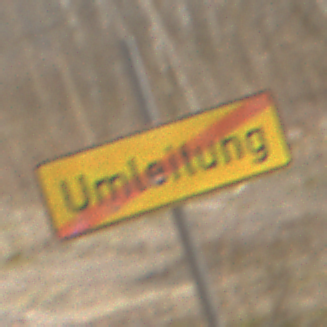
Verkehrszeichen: EndeDerUmleitungsankuendigung
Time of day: MorningAfternoon
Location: Outdoor (Nature)
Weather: PartlyCloudy
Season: Winter
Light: Natural